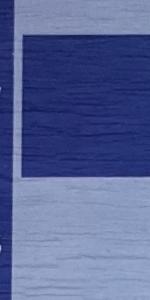
Label: Empty